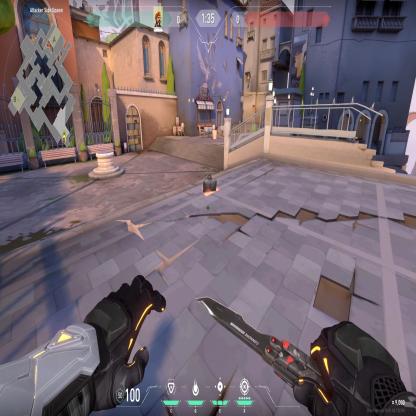
Label: dropped spike